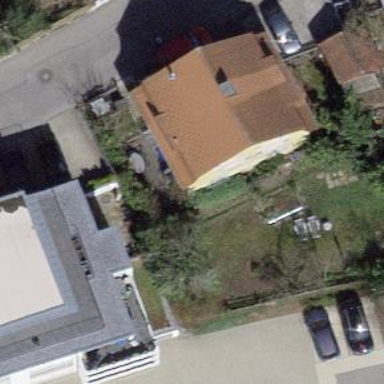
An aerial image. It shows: Detached building with gambrel roof.